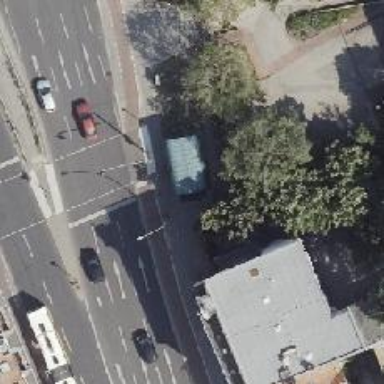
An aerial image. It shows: Subway entrance.